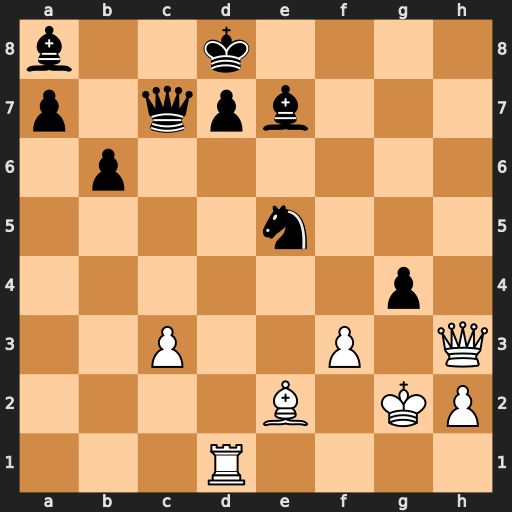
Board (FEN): b2k4/p1qpb3/1p6/4n3/6p1/2P2P1Q/4B1KP/3R4
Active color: w
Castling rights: -
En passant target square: -
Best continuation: Qh8+ Bf8 Qxf8#